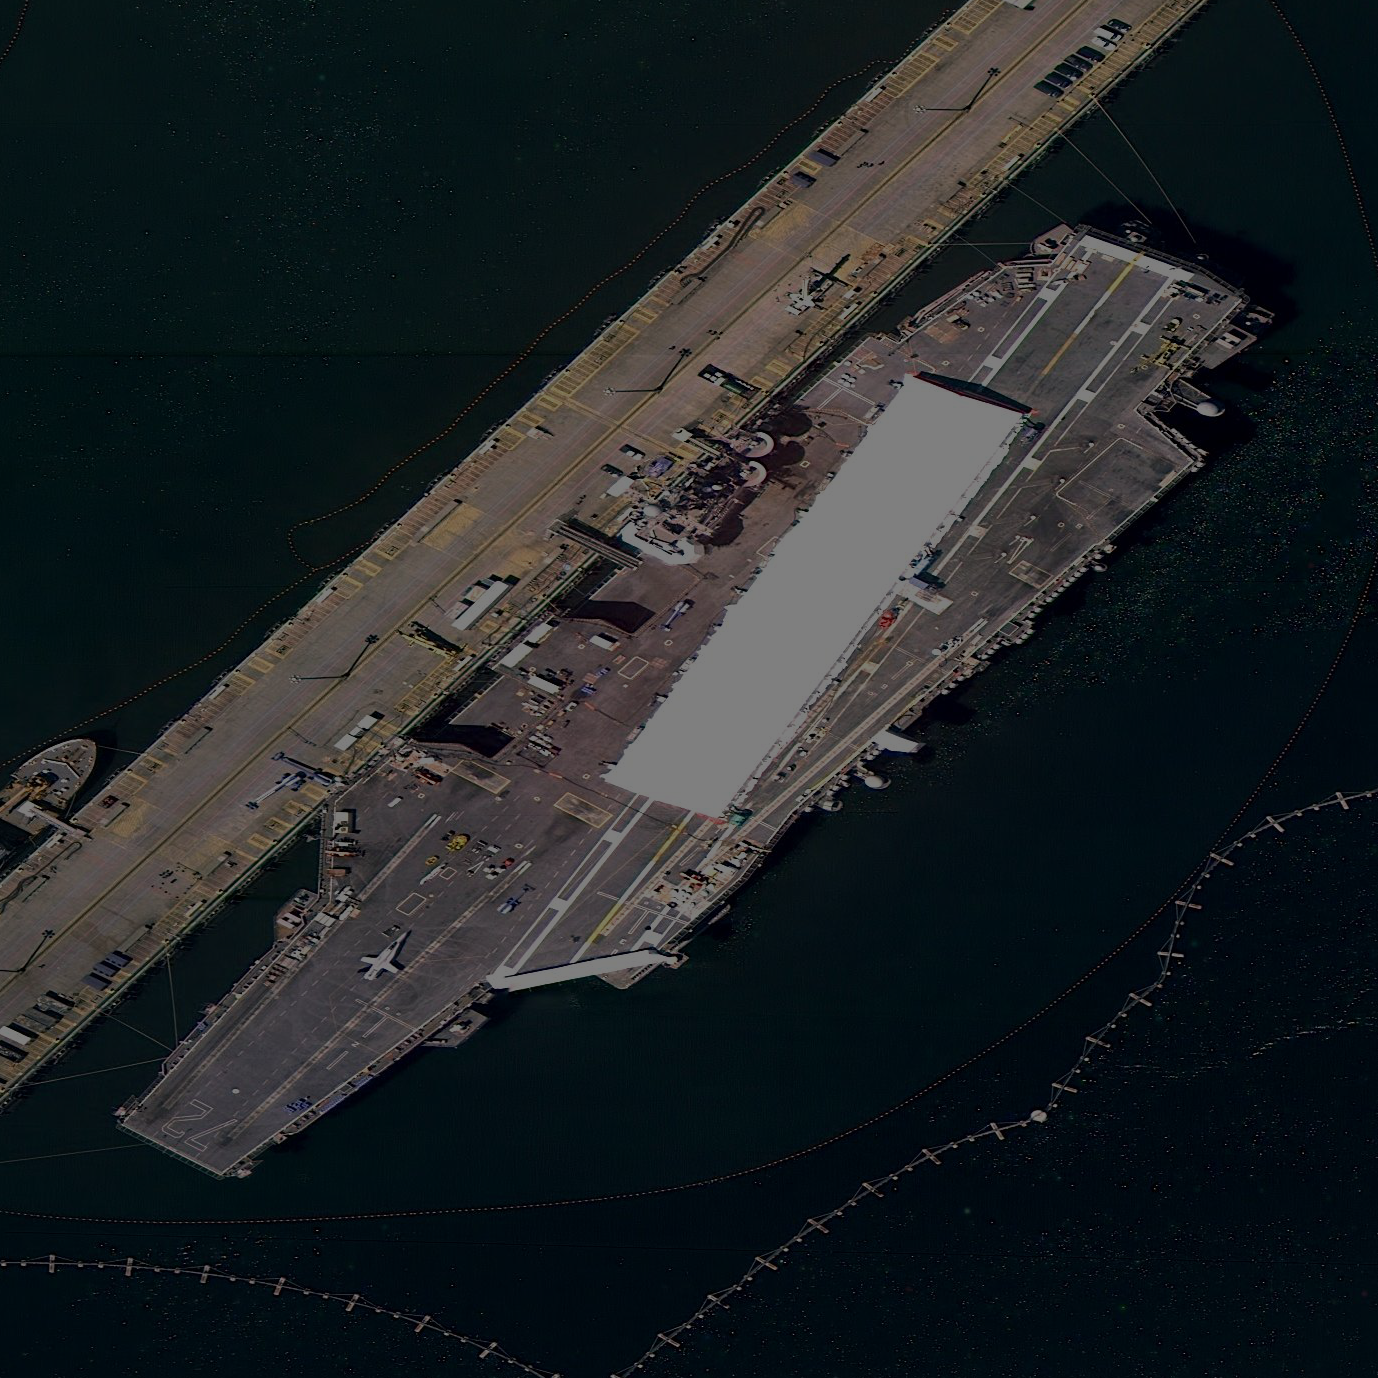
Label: aircraft_carrier